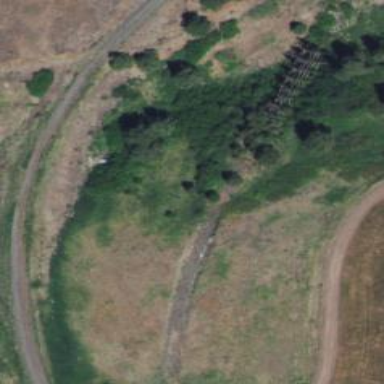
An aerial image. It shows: Abandoned railway bridge.